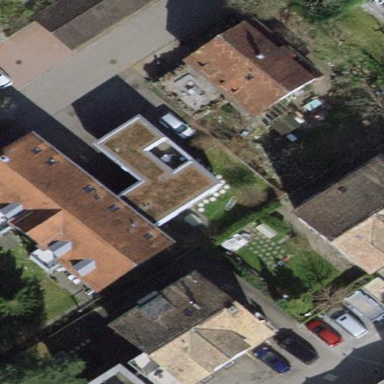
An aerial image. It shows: Semi-detached house.